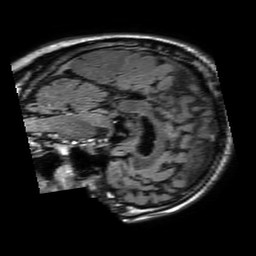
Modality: FLAIR
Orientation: sagittal
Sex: male
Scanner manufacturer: philips
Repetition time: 11 s
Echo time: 0.125 s